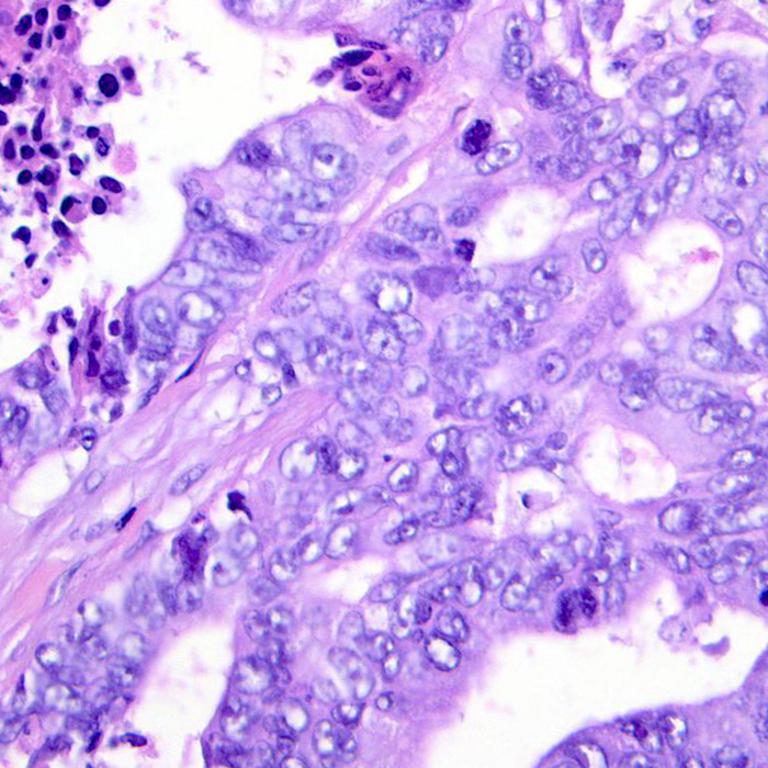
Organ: colon
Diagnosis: adenocarcinomas